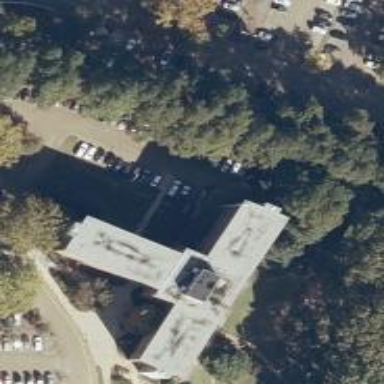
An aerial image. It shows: University building.